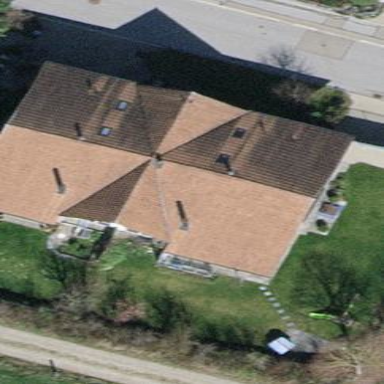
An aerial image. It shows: Building with tiled roof.